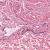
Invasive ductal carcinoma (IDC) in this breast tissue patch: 0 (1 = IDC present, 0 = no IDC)